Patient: sex M, age 46
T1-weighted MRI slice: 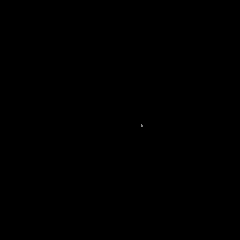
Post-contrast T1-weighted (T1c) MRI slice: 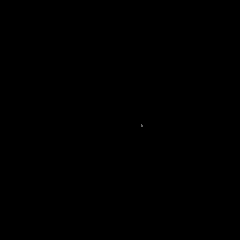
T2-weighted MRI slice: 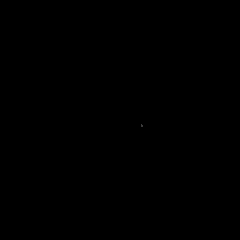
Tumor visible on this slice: no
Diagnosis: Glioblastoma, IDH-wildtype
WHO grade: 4